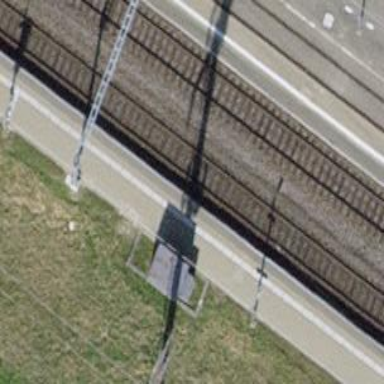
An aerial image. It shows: Stop position for public transport on the railway.